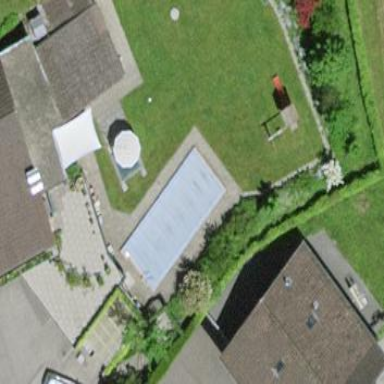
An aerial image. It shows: Swimming pool located in leisure land.